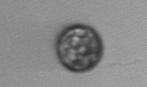
Label: coccolithophorid